Field crop: maize
Growth stage: 2
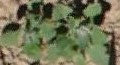
Species: chenopodium